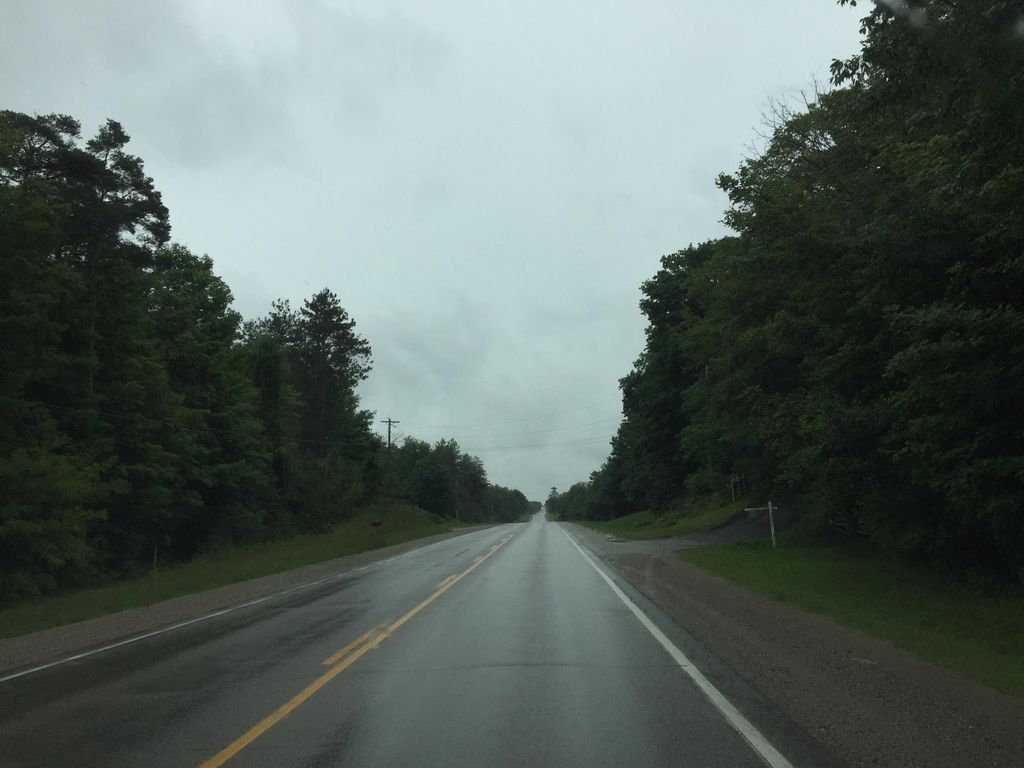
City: kitchener-waterloo